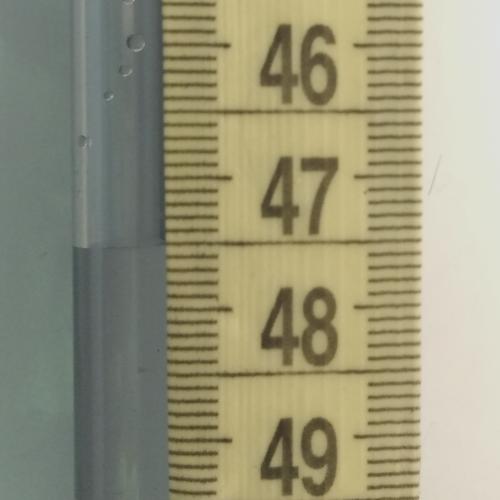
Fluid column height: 47.5 cm